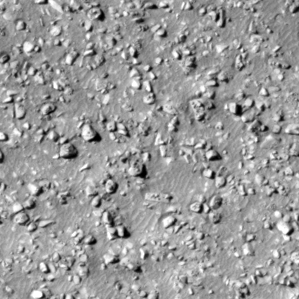
Label: non_frost